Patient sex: F
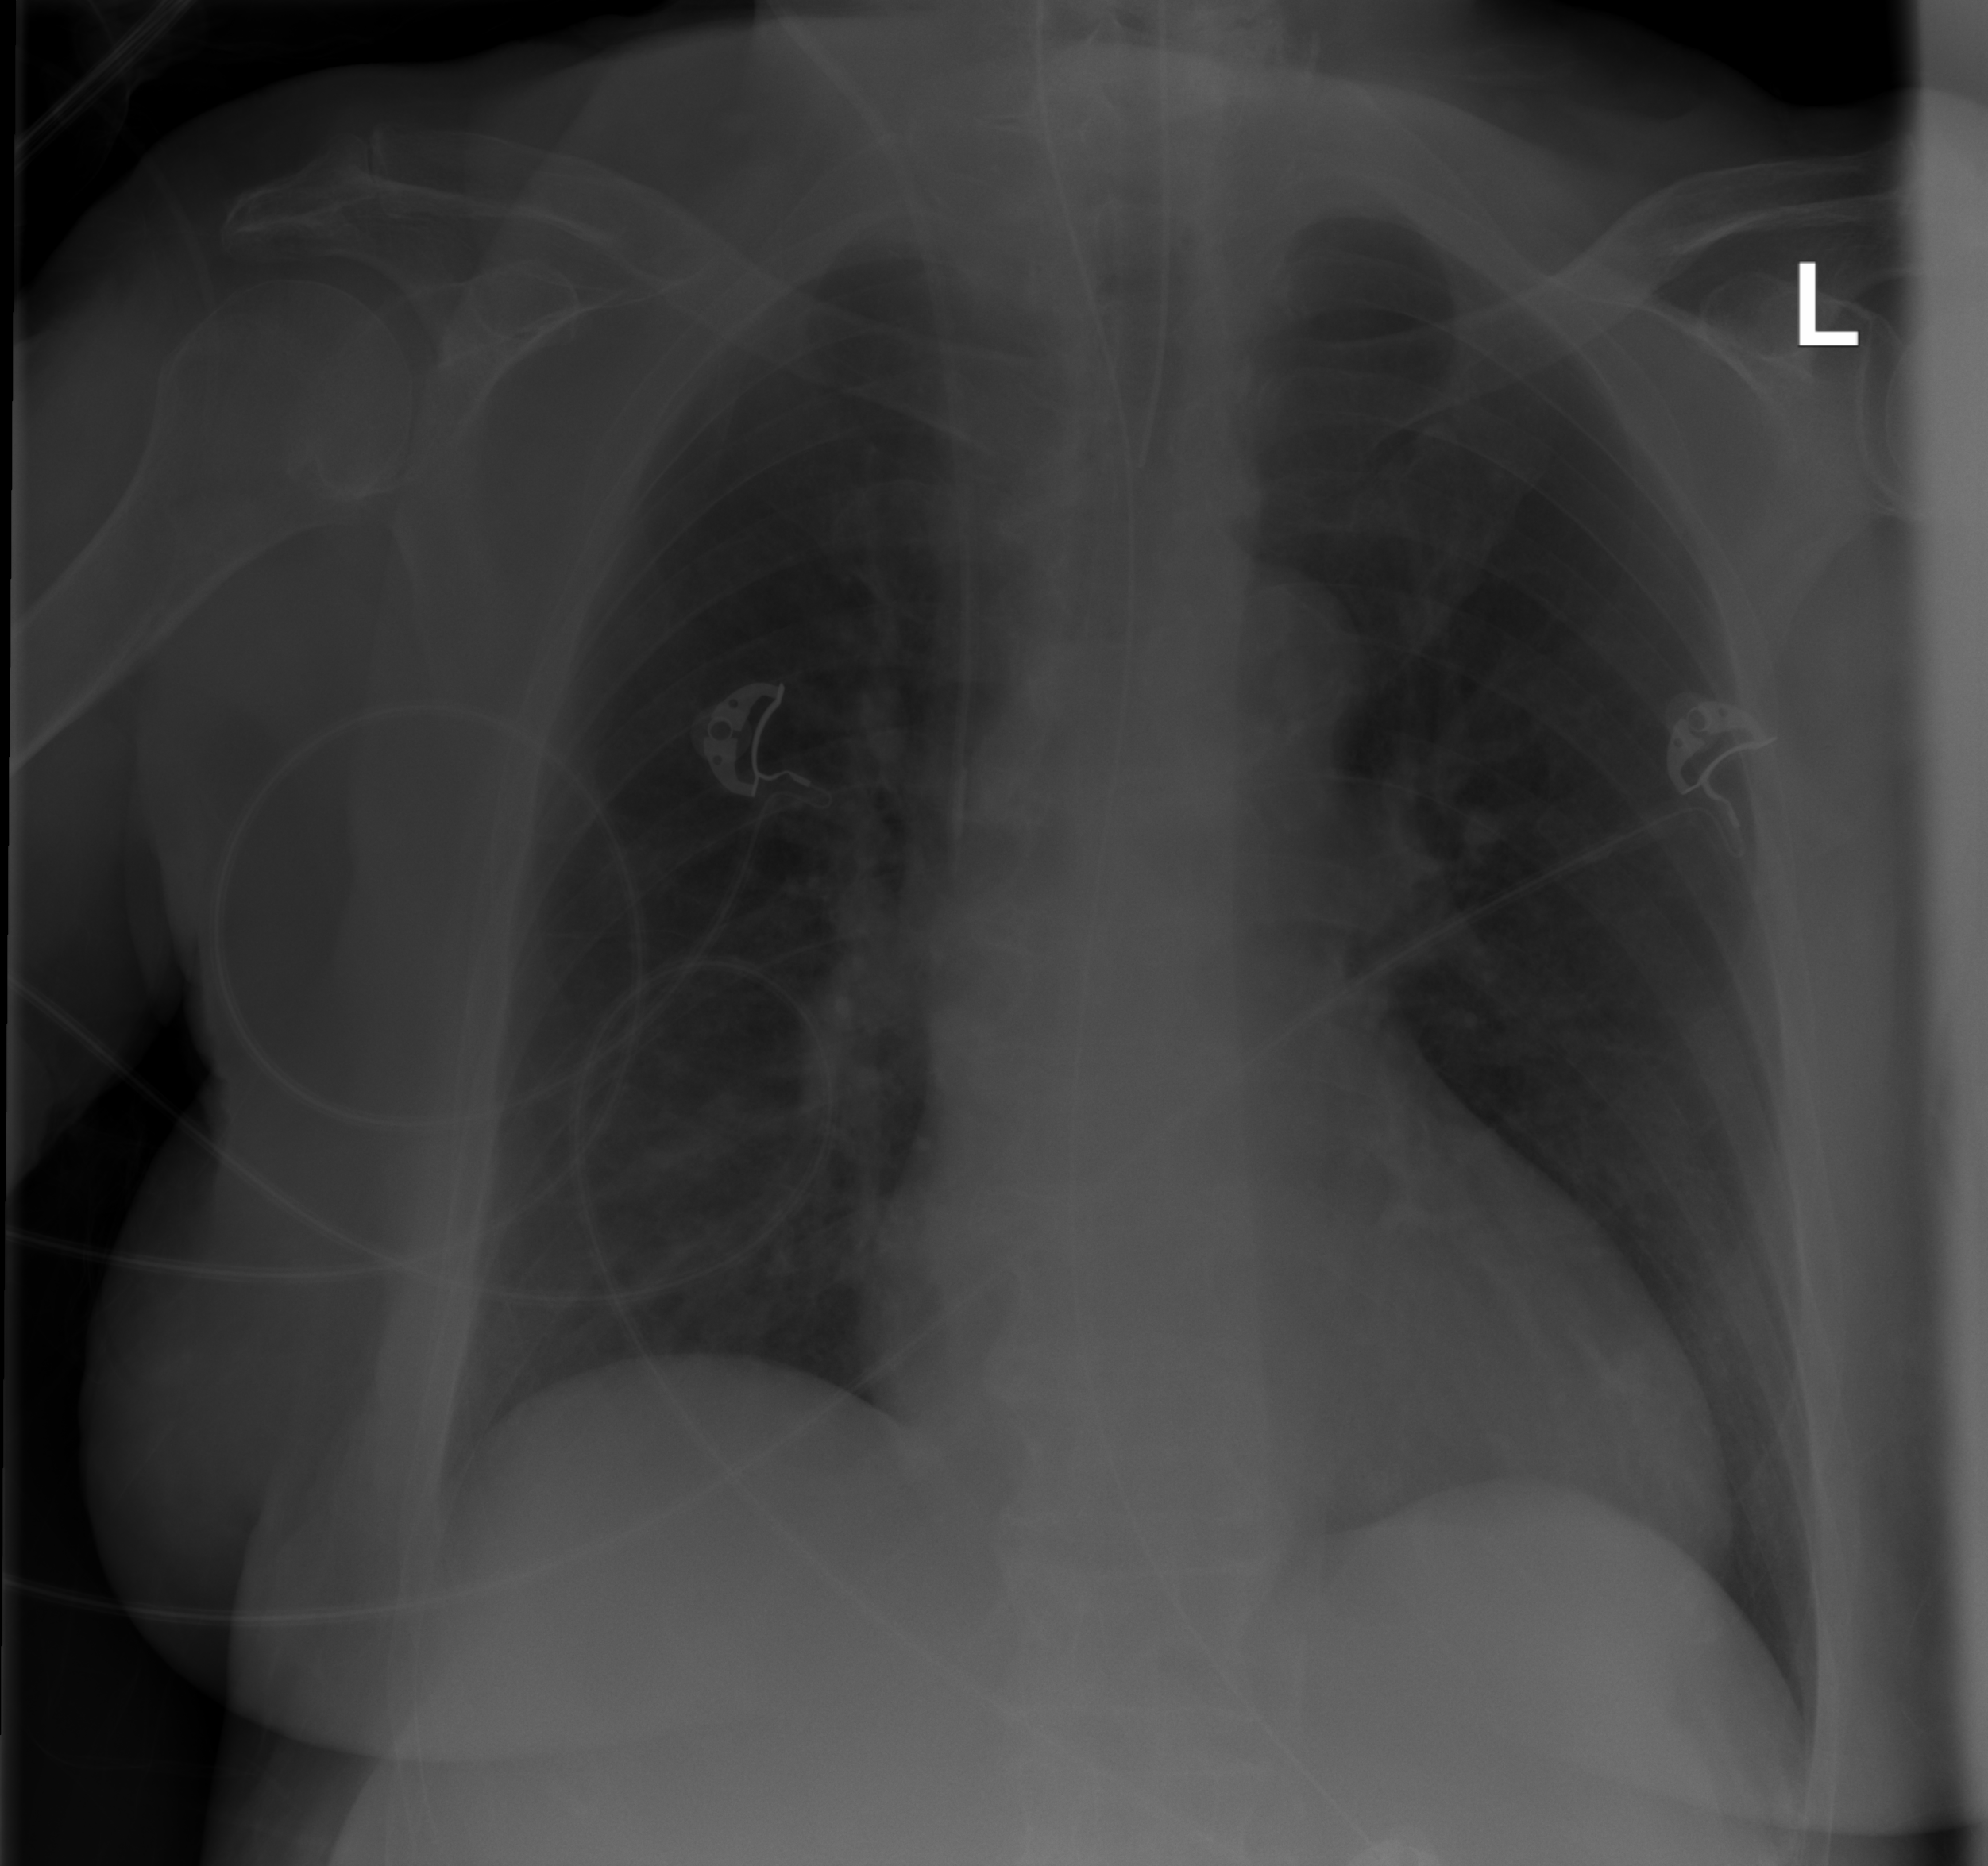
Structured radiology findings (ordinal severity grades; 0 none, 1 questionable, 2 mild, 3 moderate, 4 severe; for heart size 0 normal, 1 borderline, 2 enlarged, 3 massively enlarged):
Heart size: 0
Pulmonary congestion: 0
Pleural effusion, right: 0
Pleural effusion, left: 0
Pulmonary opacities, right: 0
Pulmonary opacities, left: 0
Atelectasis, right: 1
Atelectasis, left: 0